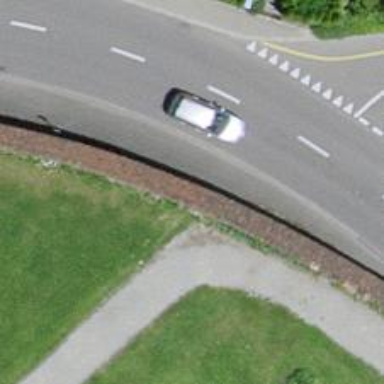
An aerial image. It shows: Wall barrier.